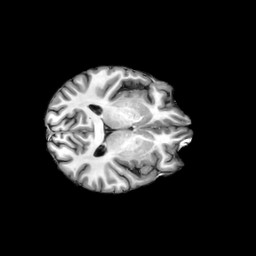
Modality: T1w
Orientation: axial
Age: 45
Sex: female
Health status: ill